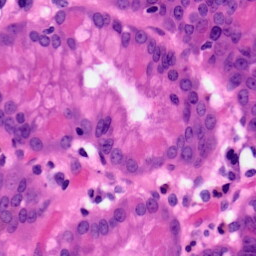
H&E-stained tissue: Pancreatic